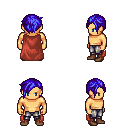
a pixel art fantasy rpg character, male body template, human, tanned skin, maroon cape, metal pants, blue pixie cut hairstyle, brown shoes, four views (front, back, left, right), 2x2 character sprite sheet, small pixel art, hard edges, no anti-aliasing